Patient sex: F
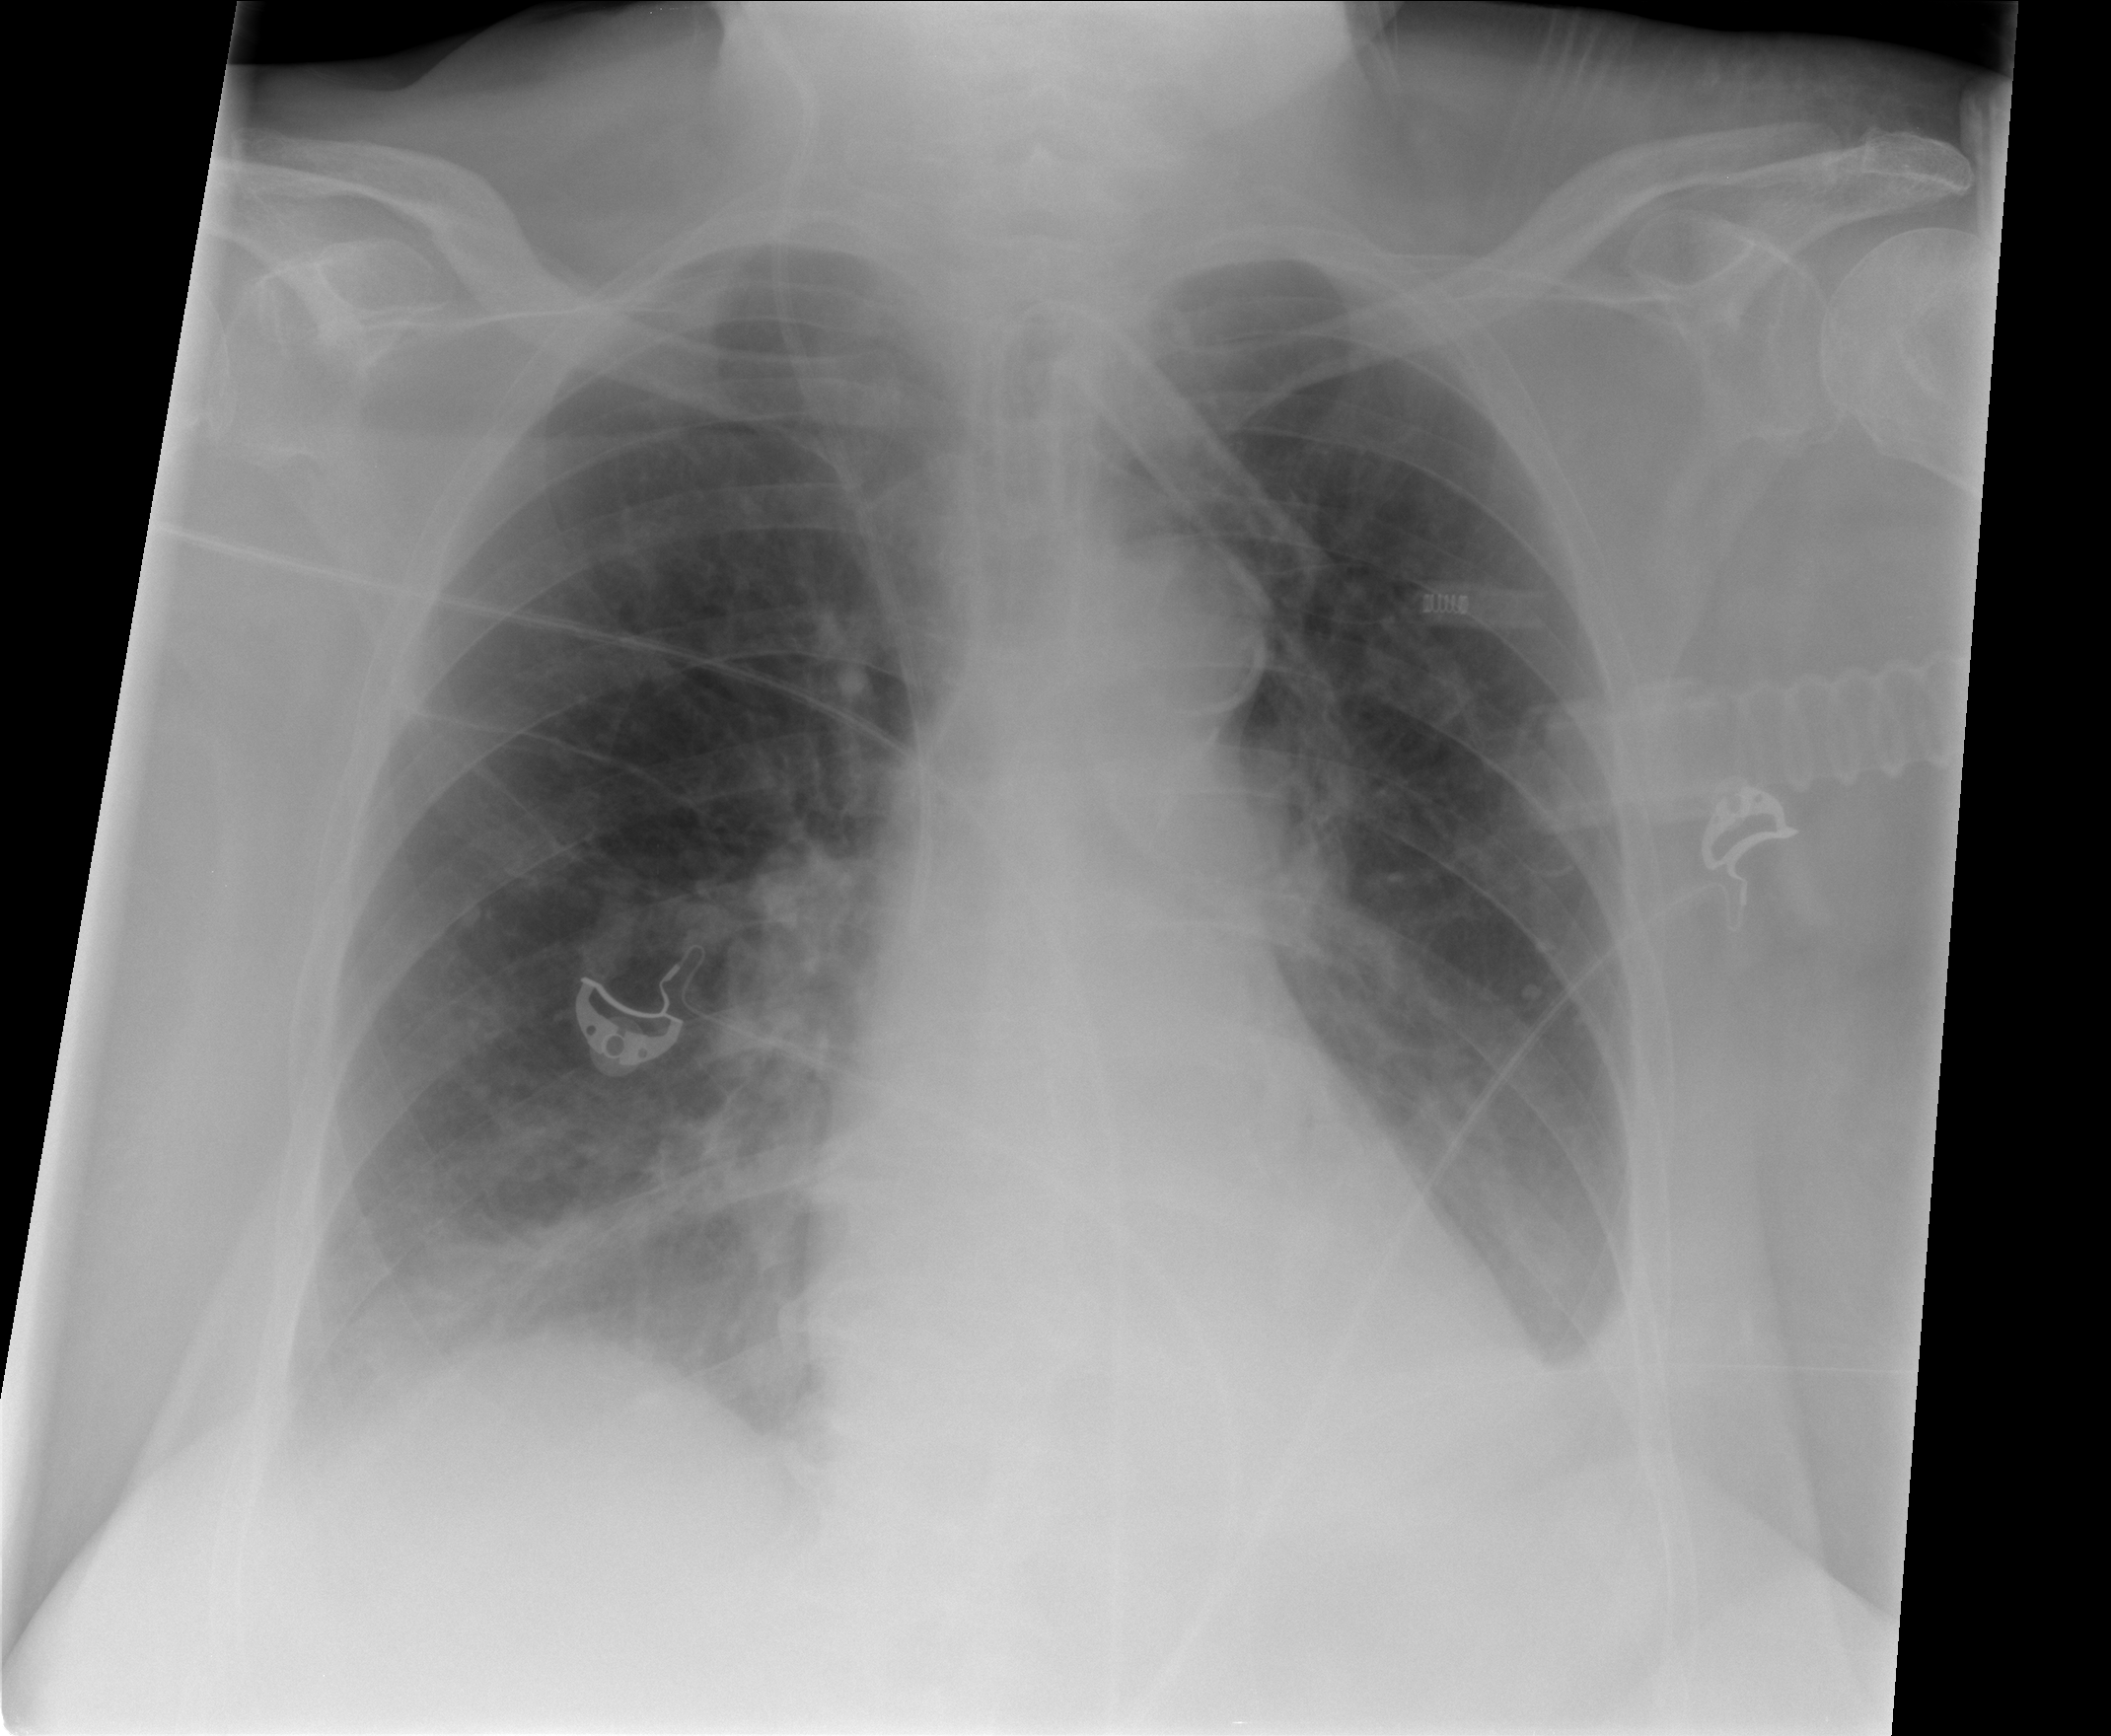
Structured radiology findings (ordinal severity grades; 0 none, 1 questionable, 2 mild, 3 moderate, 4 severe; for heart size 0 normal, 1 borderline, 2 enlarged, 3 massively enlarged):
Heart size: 0
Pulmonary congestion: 0
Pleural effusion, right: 1
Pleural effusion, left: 2
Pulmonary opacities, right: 0
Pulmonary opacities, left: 0
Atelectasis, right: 0
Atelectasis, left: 0